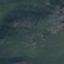
Land use / land cover: HerbaceousVegetation